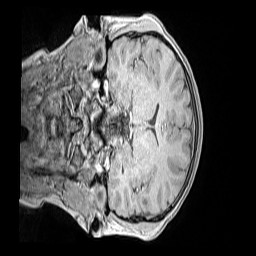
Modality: MP2RAGE
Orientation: coronal
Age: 11
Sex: male
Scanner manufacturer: siemens
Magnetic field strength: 3 T
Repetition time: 4 s
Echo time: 0.00299 s